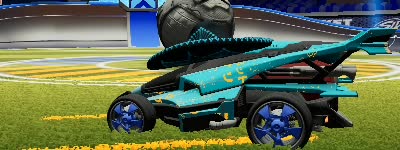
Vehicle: aftershock